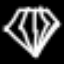
Label: diamond